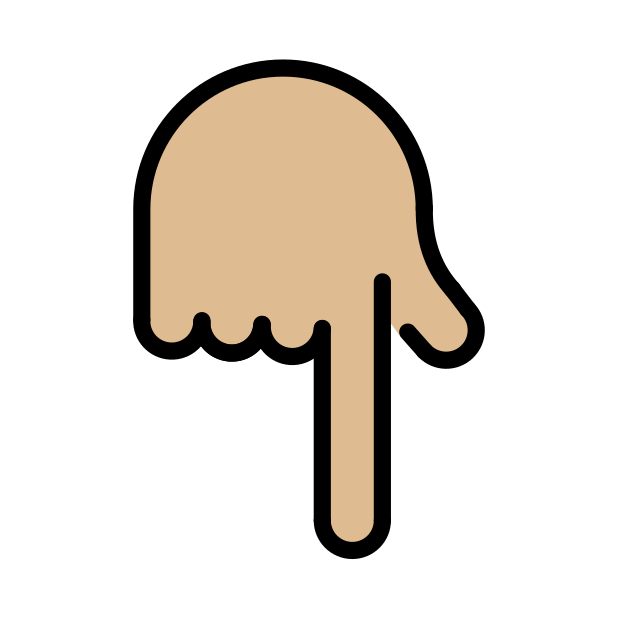
backhand index pointing down: medium-light skin tone